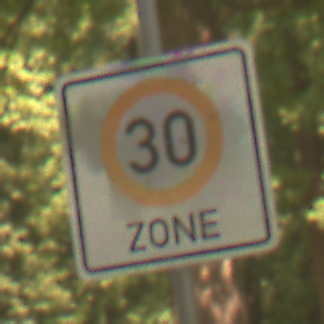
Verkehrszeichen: BeginnZone30
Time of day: Midday
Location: Outdoor (Nature)
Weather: PartlyCloudy
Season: NotSpecified
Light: Natural